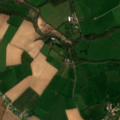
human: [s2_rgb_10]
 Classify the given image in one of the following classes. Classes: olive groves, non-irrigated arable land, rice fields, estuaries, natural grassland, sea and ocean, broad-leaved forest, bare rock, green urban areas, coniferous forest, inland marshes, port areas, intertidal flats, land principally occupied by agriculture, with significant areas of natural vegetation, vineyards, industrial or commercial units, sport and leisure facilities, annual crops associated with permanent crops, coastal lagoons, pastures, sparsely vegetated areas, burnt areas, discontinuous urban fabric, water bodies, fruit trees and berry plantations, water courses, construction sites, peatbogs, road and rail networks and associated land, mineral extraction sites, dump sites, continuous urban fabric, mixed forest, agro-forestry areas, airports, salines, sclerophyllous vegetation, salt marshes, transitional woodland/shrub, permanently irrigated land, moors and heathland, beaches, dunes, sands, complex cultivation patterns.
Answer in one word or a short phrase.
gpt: non-irrigated arable land, pastures